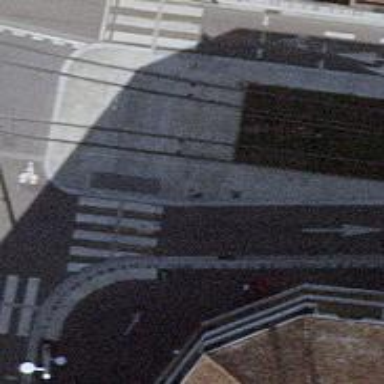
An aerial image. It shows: Tram crossing on the railway.